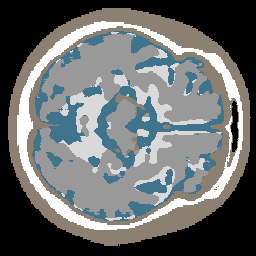
Label: no_lesion